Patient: sex M, age 52
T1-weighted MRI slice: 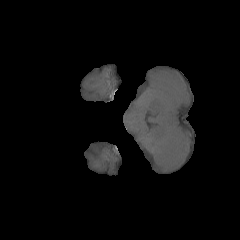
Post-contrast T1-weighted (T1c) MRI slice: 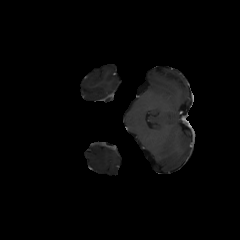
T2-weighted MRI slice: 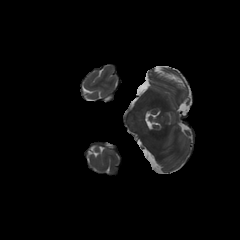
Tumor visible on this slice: no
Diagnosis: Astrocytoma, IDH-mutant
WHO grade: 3